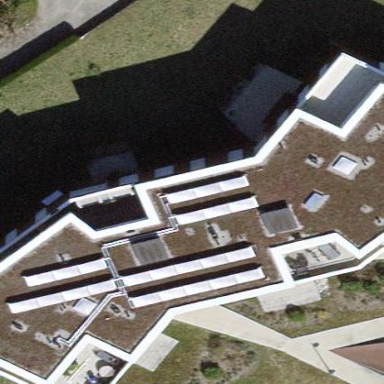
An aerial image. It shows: Building with apartments and flat roof.